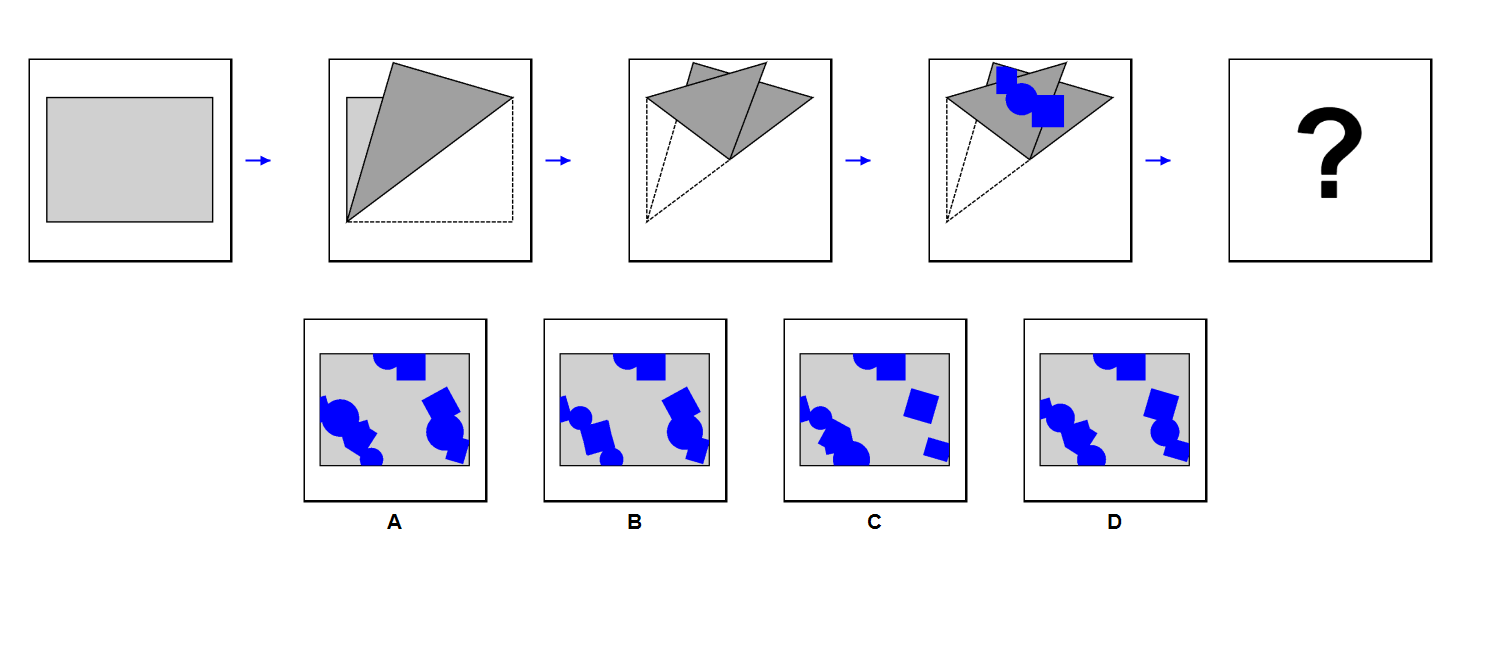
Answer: D